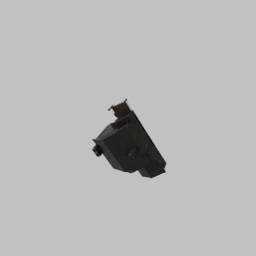
Label: architecture